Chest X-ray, PA view. Patient: 49 years old, sex F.
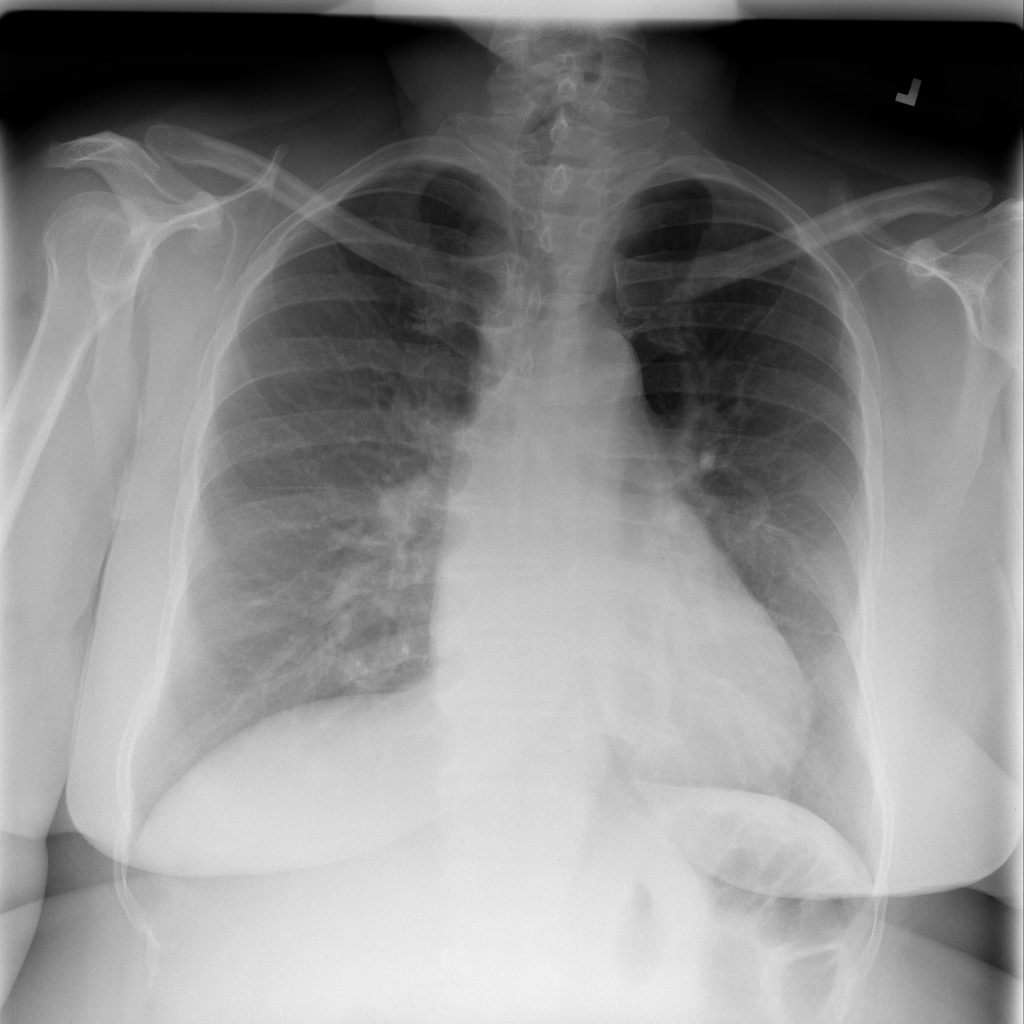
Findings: No Finding